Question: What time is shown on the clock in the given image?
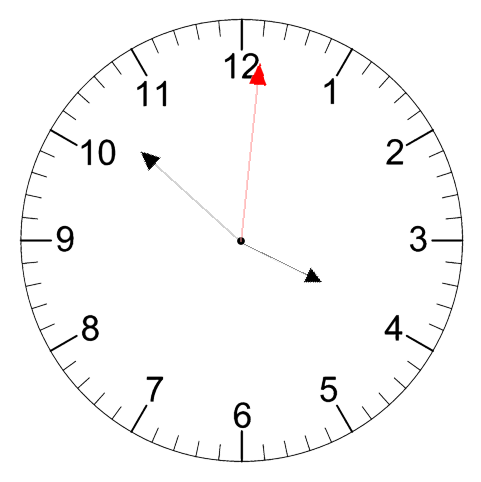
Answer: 03:52:01